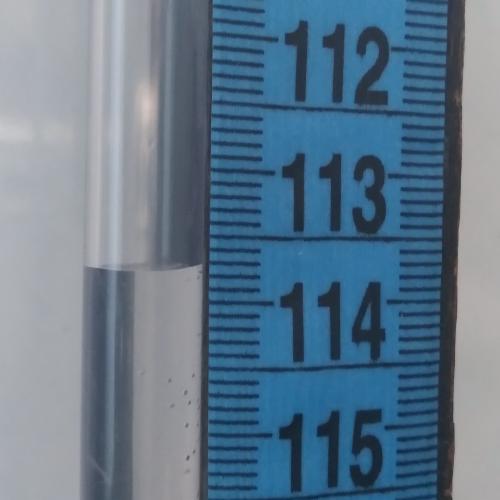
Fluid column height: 113.7 cm